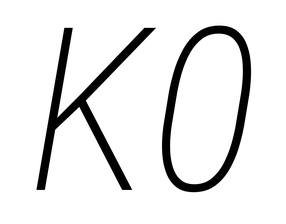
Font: Roboto-Italic_Condensed_ExtraLight_Italic